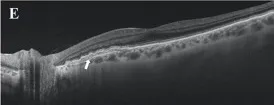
(D,E) Optical coherence tomography examinations of the right and left eye, respectively. The atrophy of the retinal pigment epithelium (RPE) is evident in the right eye (arrowheads). Arrows show the abnormalities of the RPE-Bruch's membrane complex.
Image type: ophthalmic_imaging (oct)